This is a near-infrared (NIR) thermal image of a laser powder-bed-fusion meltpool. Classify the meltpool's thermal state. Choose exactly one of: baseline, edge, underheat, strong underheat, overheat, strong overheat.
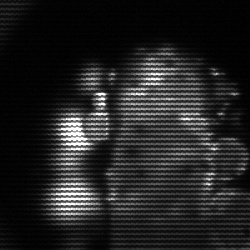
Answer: strong underheat